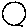
Label: circle